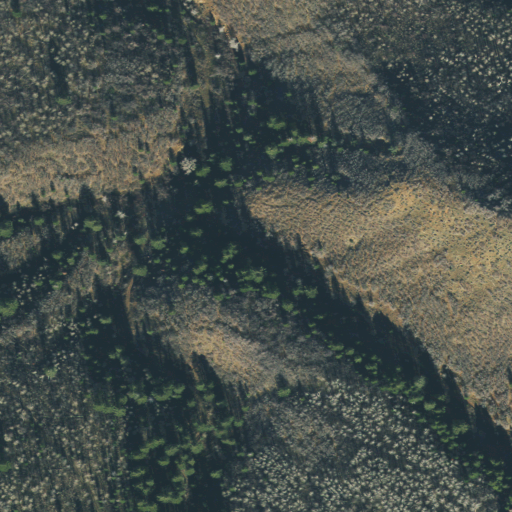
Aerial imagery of valley in Utah named Blue Bell Hollow containing deciduous forest, evergreen forest, and shrub